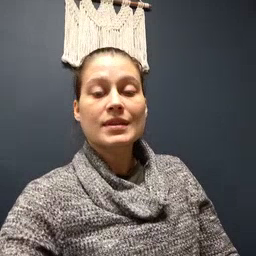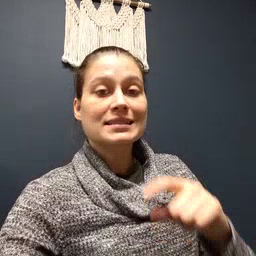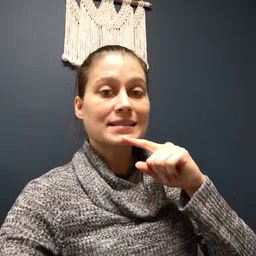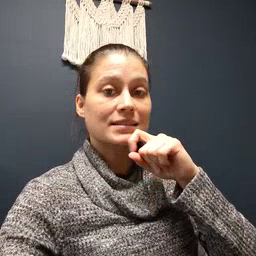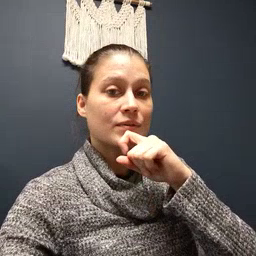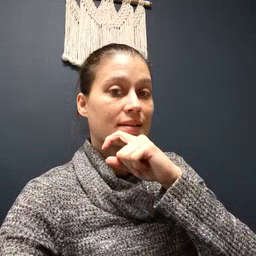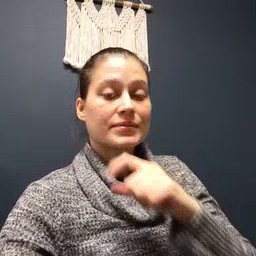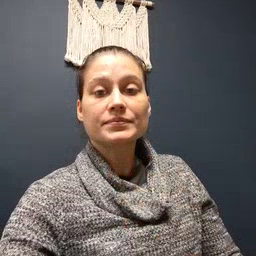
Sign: cereal